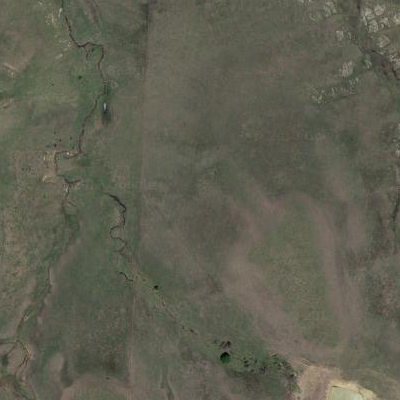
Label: Grass